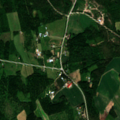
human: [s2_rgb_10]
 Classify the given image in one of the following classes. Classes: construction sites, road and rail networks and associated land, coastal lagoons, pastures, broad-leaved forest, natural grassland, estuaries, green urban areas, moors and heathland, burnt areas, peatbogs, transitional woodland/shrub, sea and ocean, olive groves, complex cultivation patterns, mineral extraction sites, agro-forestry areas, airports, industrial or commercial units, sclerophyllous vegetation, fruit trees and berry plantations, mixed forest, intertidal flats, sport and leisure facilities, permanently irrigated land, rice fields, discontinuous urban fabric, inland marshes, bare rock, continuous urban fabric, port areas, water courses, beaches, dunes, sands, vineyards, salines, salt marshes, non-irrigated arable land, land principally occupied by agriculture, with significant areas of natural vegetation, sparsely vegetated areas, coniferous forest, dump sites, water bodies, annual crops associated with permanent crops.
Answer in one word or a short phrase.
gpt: non-irrigated arable land, land principally occupied by agriculture, with significant areas of natural vegetation, coniferous forest, mixed forest